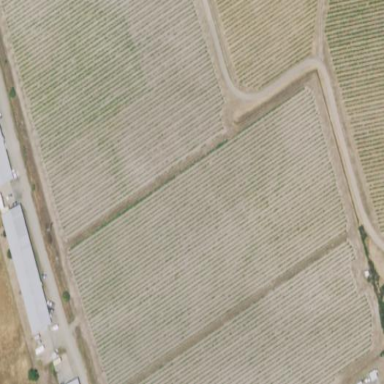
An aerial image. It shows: Vineyard growing grapes.